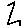
Label: zigzag